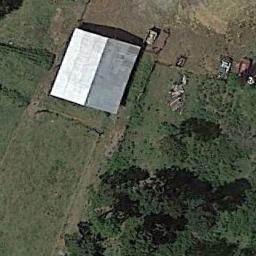
Label: residential